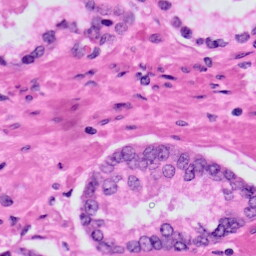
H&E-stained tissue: Prostate